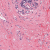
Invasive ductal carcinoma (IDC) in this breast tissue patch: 0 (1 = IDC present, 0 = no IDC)